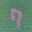
Label: 7